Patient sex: M
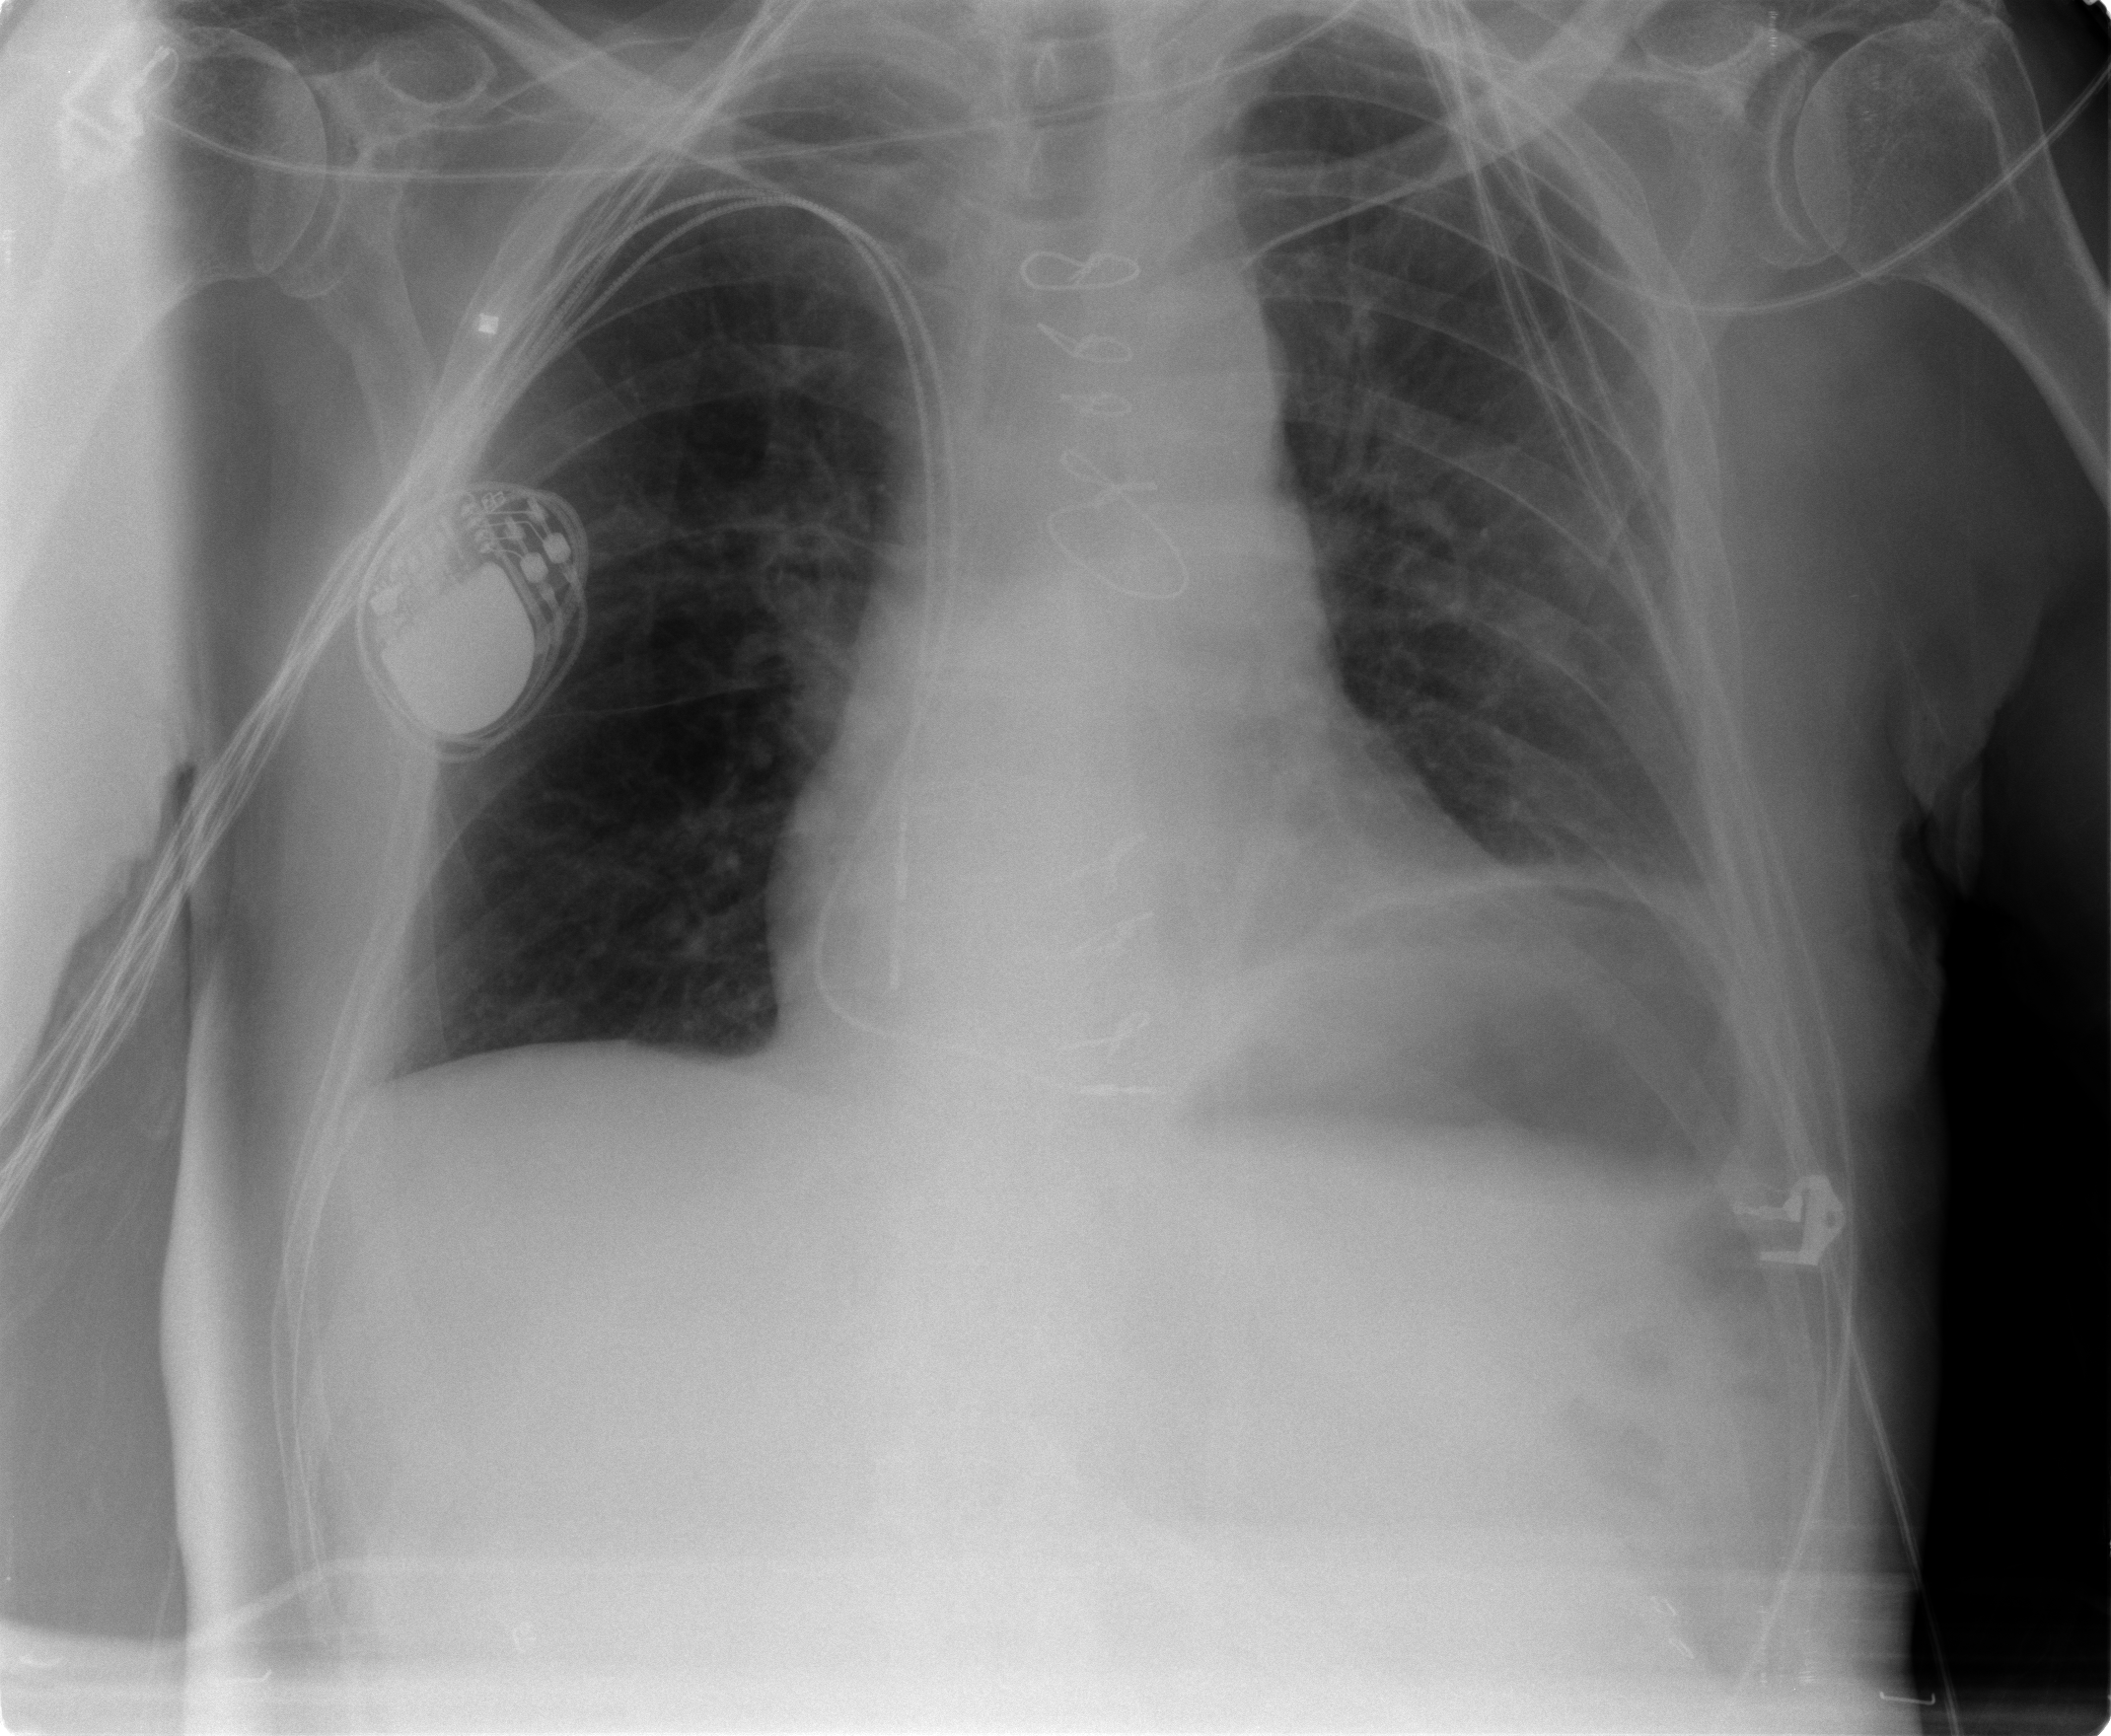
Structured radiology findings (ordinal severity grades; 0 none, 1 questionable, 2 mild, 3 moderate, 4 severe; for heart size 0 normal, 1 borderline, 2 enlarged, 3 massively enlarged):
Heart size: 0
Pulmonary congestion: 0
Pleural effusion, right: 0
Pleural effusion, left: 1
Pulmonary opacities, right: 0
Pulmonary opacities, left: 0
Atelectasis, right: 0
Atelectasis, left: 0